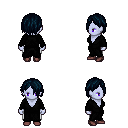
a pixel art fantasy rpg character, female body template, dark elf, purple skin, gray robe, white pants, raven bangs hairstyle, maroon shoes, four views (front, back, left, right), 2x2 character sprite sheet, small pixel art, hard edges, no anti-aliasing